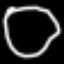
Label: octagon